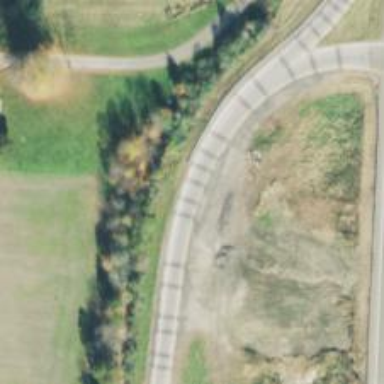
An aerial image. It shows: Trunk link highway.